Question: I'm designing a database. This is what I have to represent:
- - - - -
To manage conversations between users, and group I have a table ('Talk') with these columns:
'''
TalkId (NOT NULL, PK)
Type (NOT NULL, values: UserTalk or GroupTalk)
StarterUserId (NOT NULL, the user that has started the talk).
RecepientUserId: (NULL, the user that has received the first message. NULL if it is a GroupTalk).
DateStarted: (NOT NULL, when the talk has been started).
GroupId: (NULL, the group that owns the talk. NULL if it is a UserTalk)
'''
I also have a 'Message' table to store all the message for each 'Talk'. This 'Message' table has a column 'Read' to indicate that the recipient has read or not the message.
If user 1 sends a message to a user 2, first I check if there is a 'Talk' row with:
'''
((StarterUserI == 1 and RecepientUserId == 2) OR
(StarterUserI == 2 and RecepientUserId == 1))
'''
If there isn't, I create a new row on it. Then, I insert the message in 'Message' table with 'Message.TalkId' pointing to the row that I have created.
My problem is that I don't know how to know how many unread message a user has for a group talk.
For a user talk is easy checking if 'Message.Read' column is false.
To know if a user has unread messages on a group's talk, I can insert the same message for each group member, changing the recipient. For example:
I have a group, with three members. Member 1 send a message to a group. I have to insert a message to user 2, and the same message to user 3:

But, this can make grow 'Message' table very fast.
I've thought to add new two columns to 'Talk' table, the date for the last message sent to that talk, and the id of user that has sent that last message. If I have the date and the ID for the last message in a talk, I can check if there are new messages, but I can't know how many.
I have also a 'UserGroup' table to store the users that are members of a group, and the users' groups. I can add a new column to this table to store how many messages a user has for a group talk. Every time another user send a message to that group, I'm going to insert a new row on 'Message' table, and increase the value on 'UserGroup.Unread' by one. But I think I'm going to mess the design.
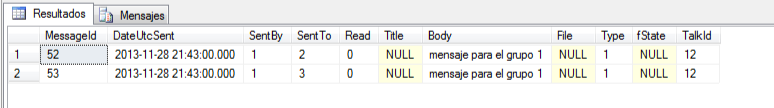
Answer: You can add a new table 'MessageStatus' with the columns 'UserID', 'MessageID' and 'Read' where you add one row for each recipient of a message (UserTalk or GroupTalk). This avoids the redundancies you would introduce when duplicating rows in the 'Message' table.
For convenience you could introduce an INSERT-trigger on 'Message' to create the rows in 'MessageStatus'.